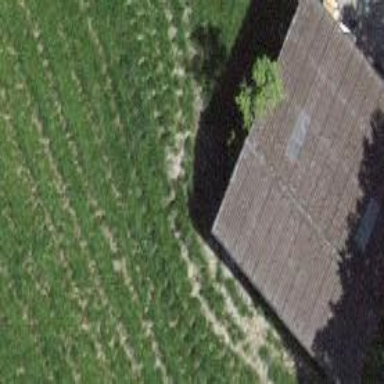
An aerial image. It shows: Shed.